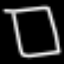
Label: square